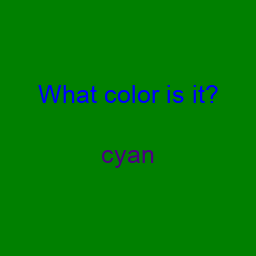
Color: indigo
Color name shown: cyan
Background color: green
Question text color: blue